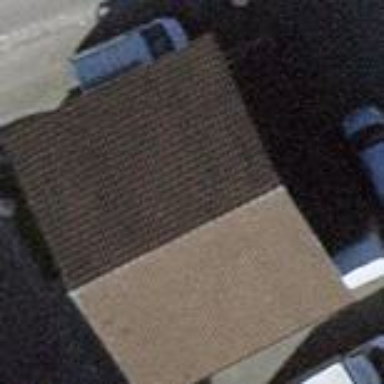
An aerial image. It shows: Shed.